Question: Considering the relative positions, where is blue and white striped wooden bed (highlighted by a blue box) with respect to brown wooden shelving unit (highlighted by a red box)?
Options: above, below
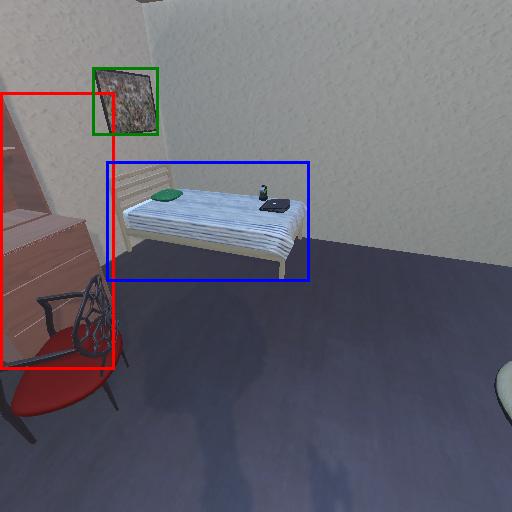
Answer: above